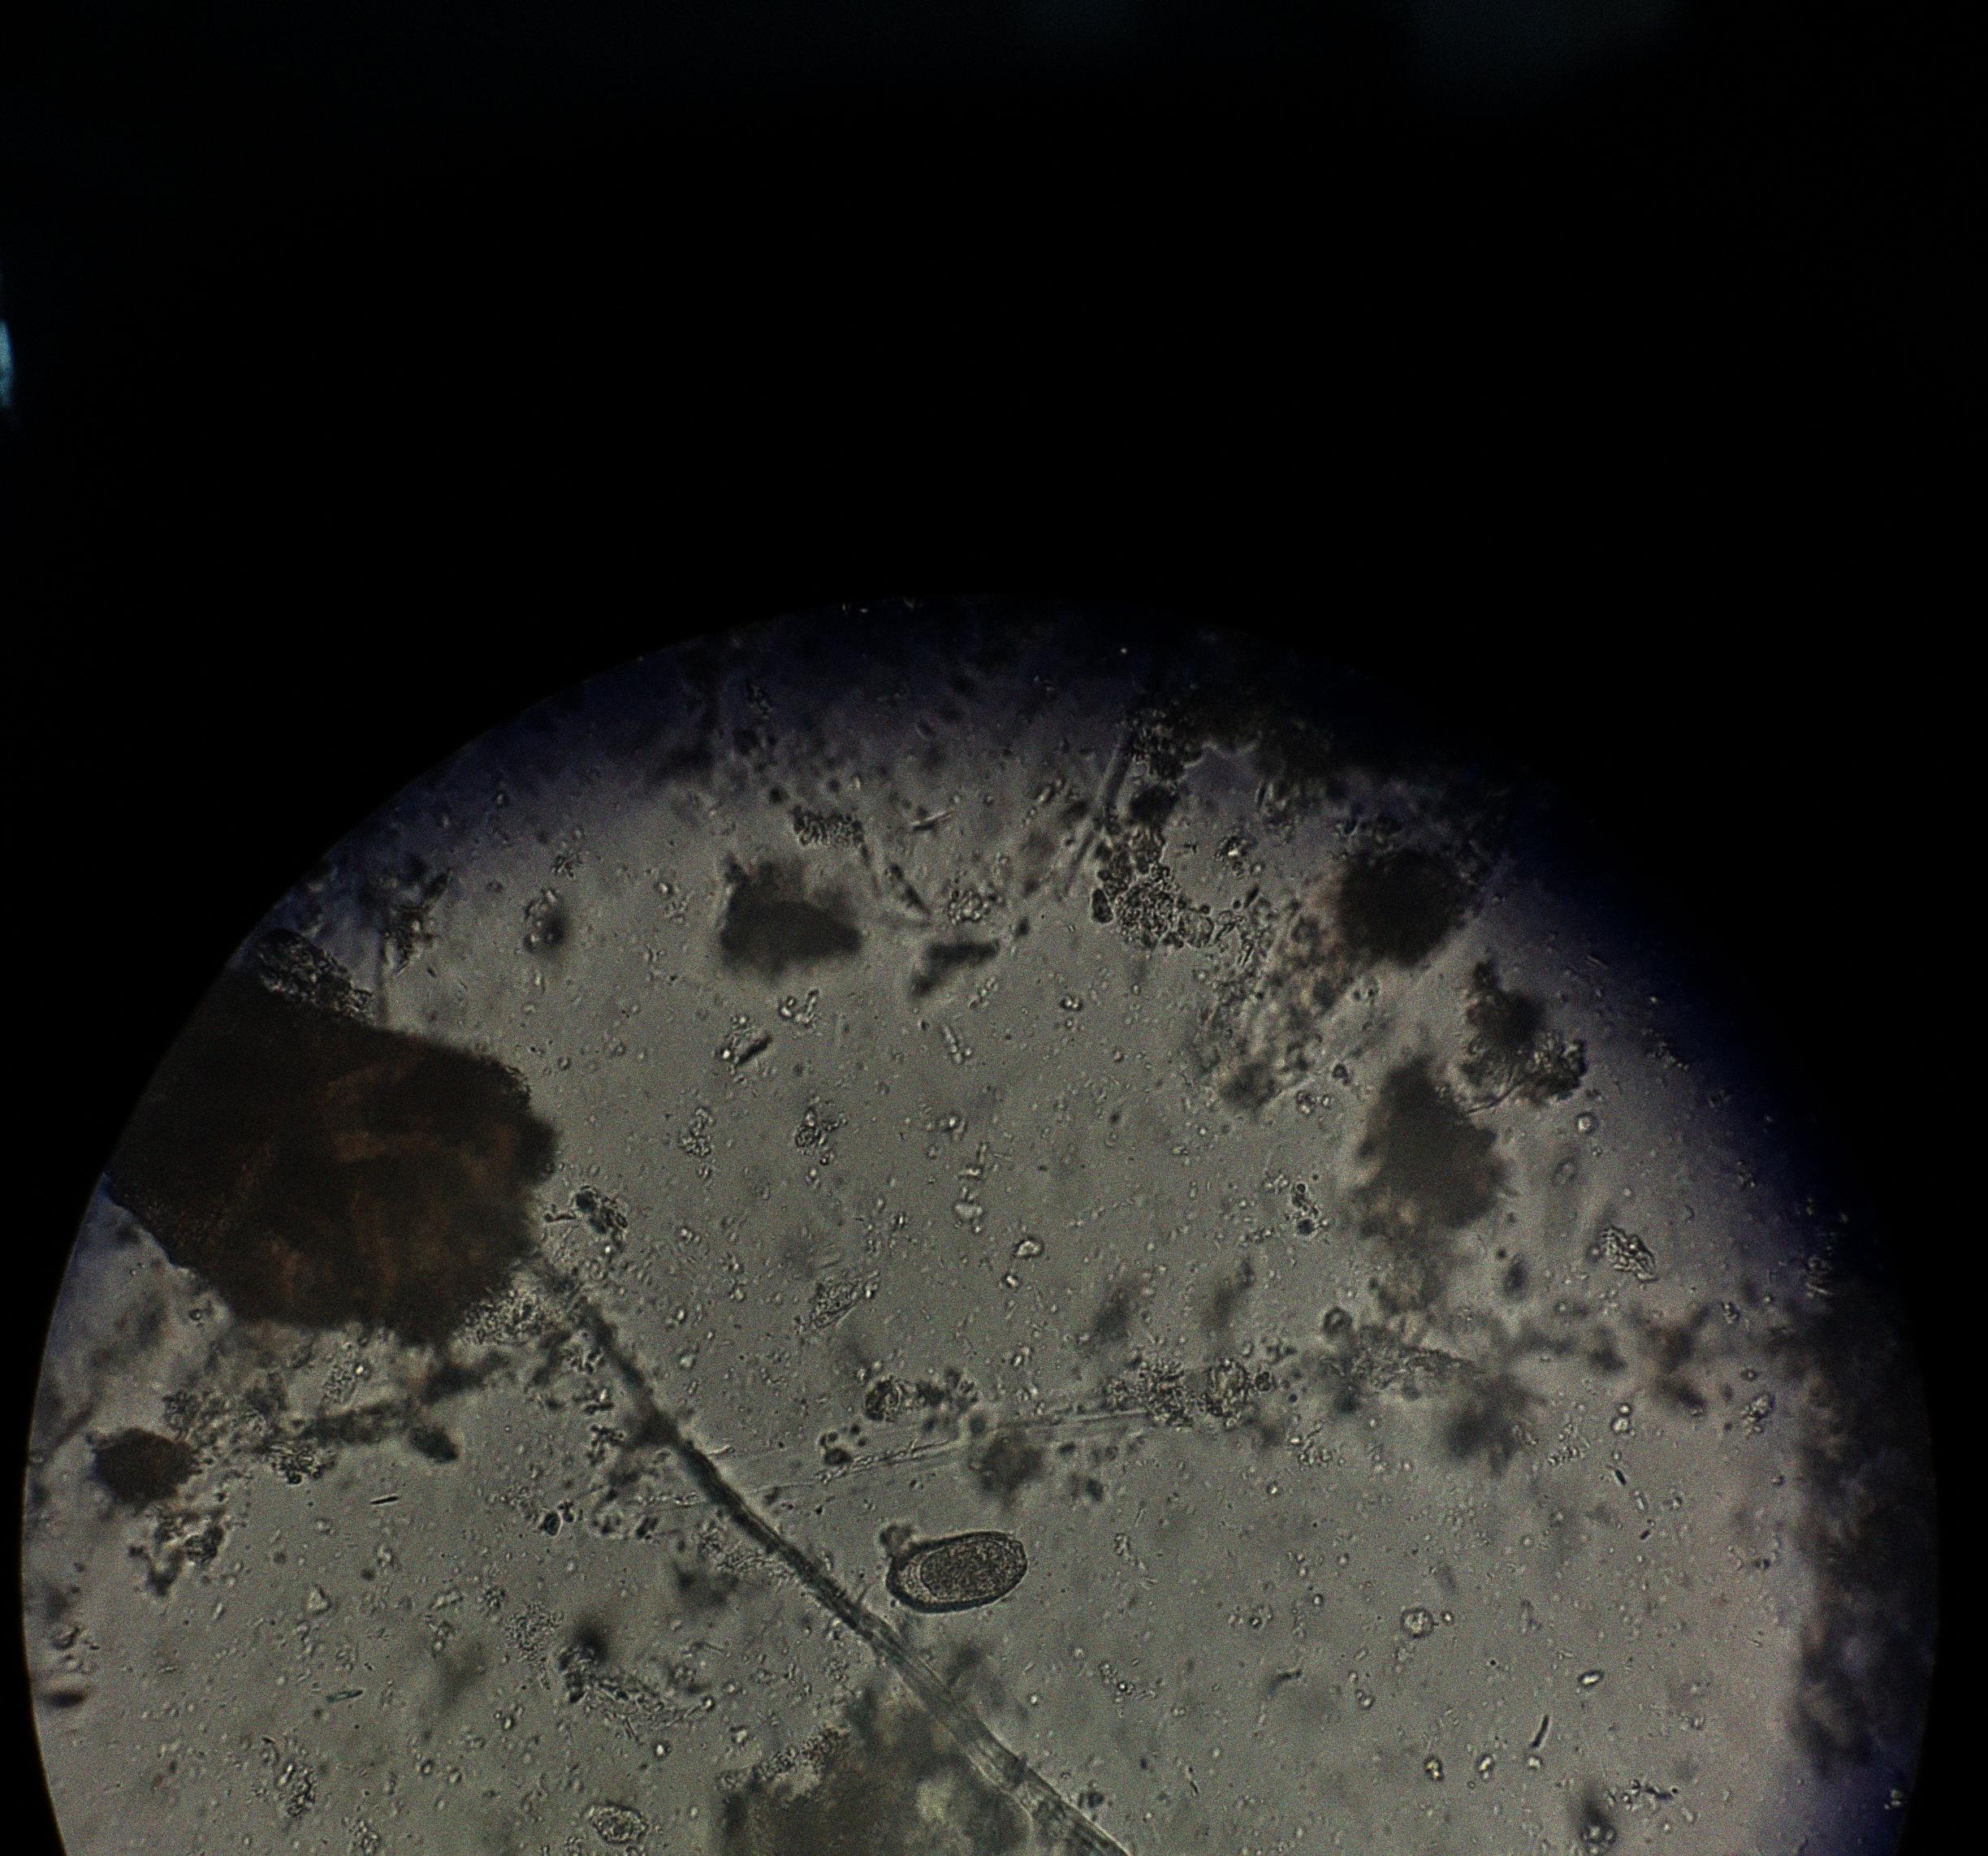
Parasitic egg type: Capillaria philippinensis